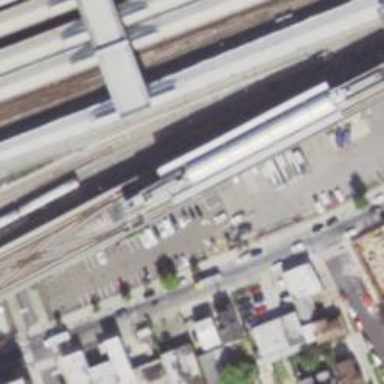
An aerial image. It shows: Bridge for the electrified light rail.